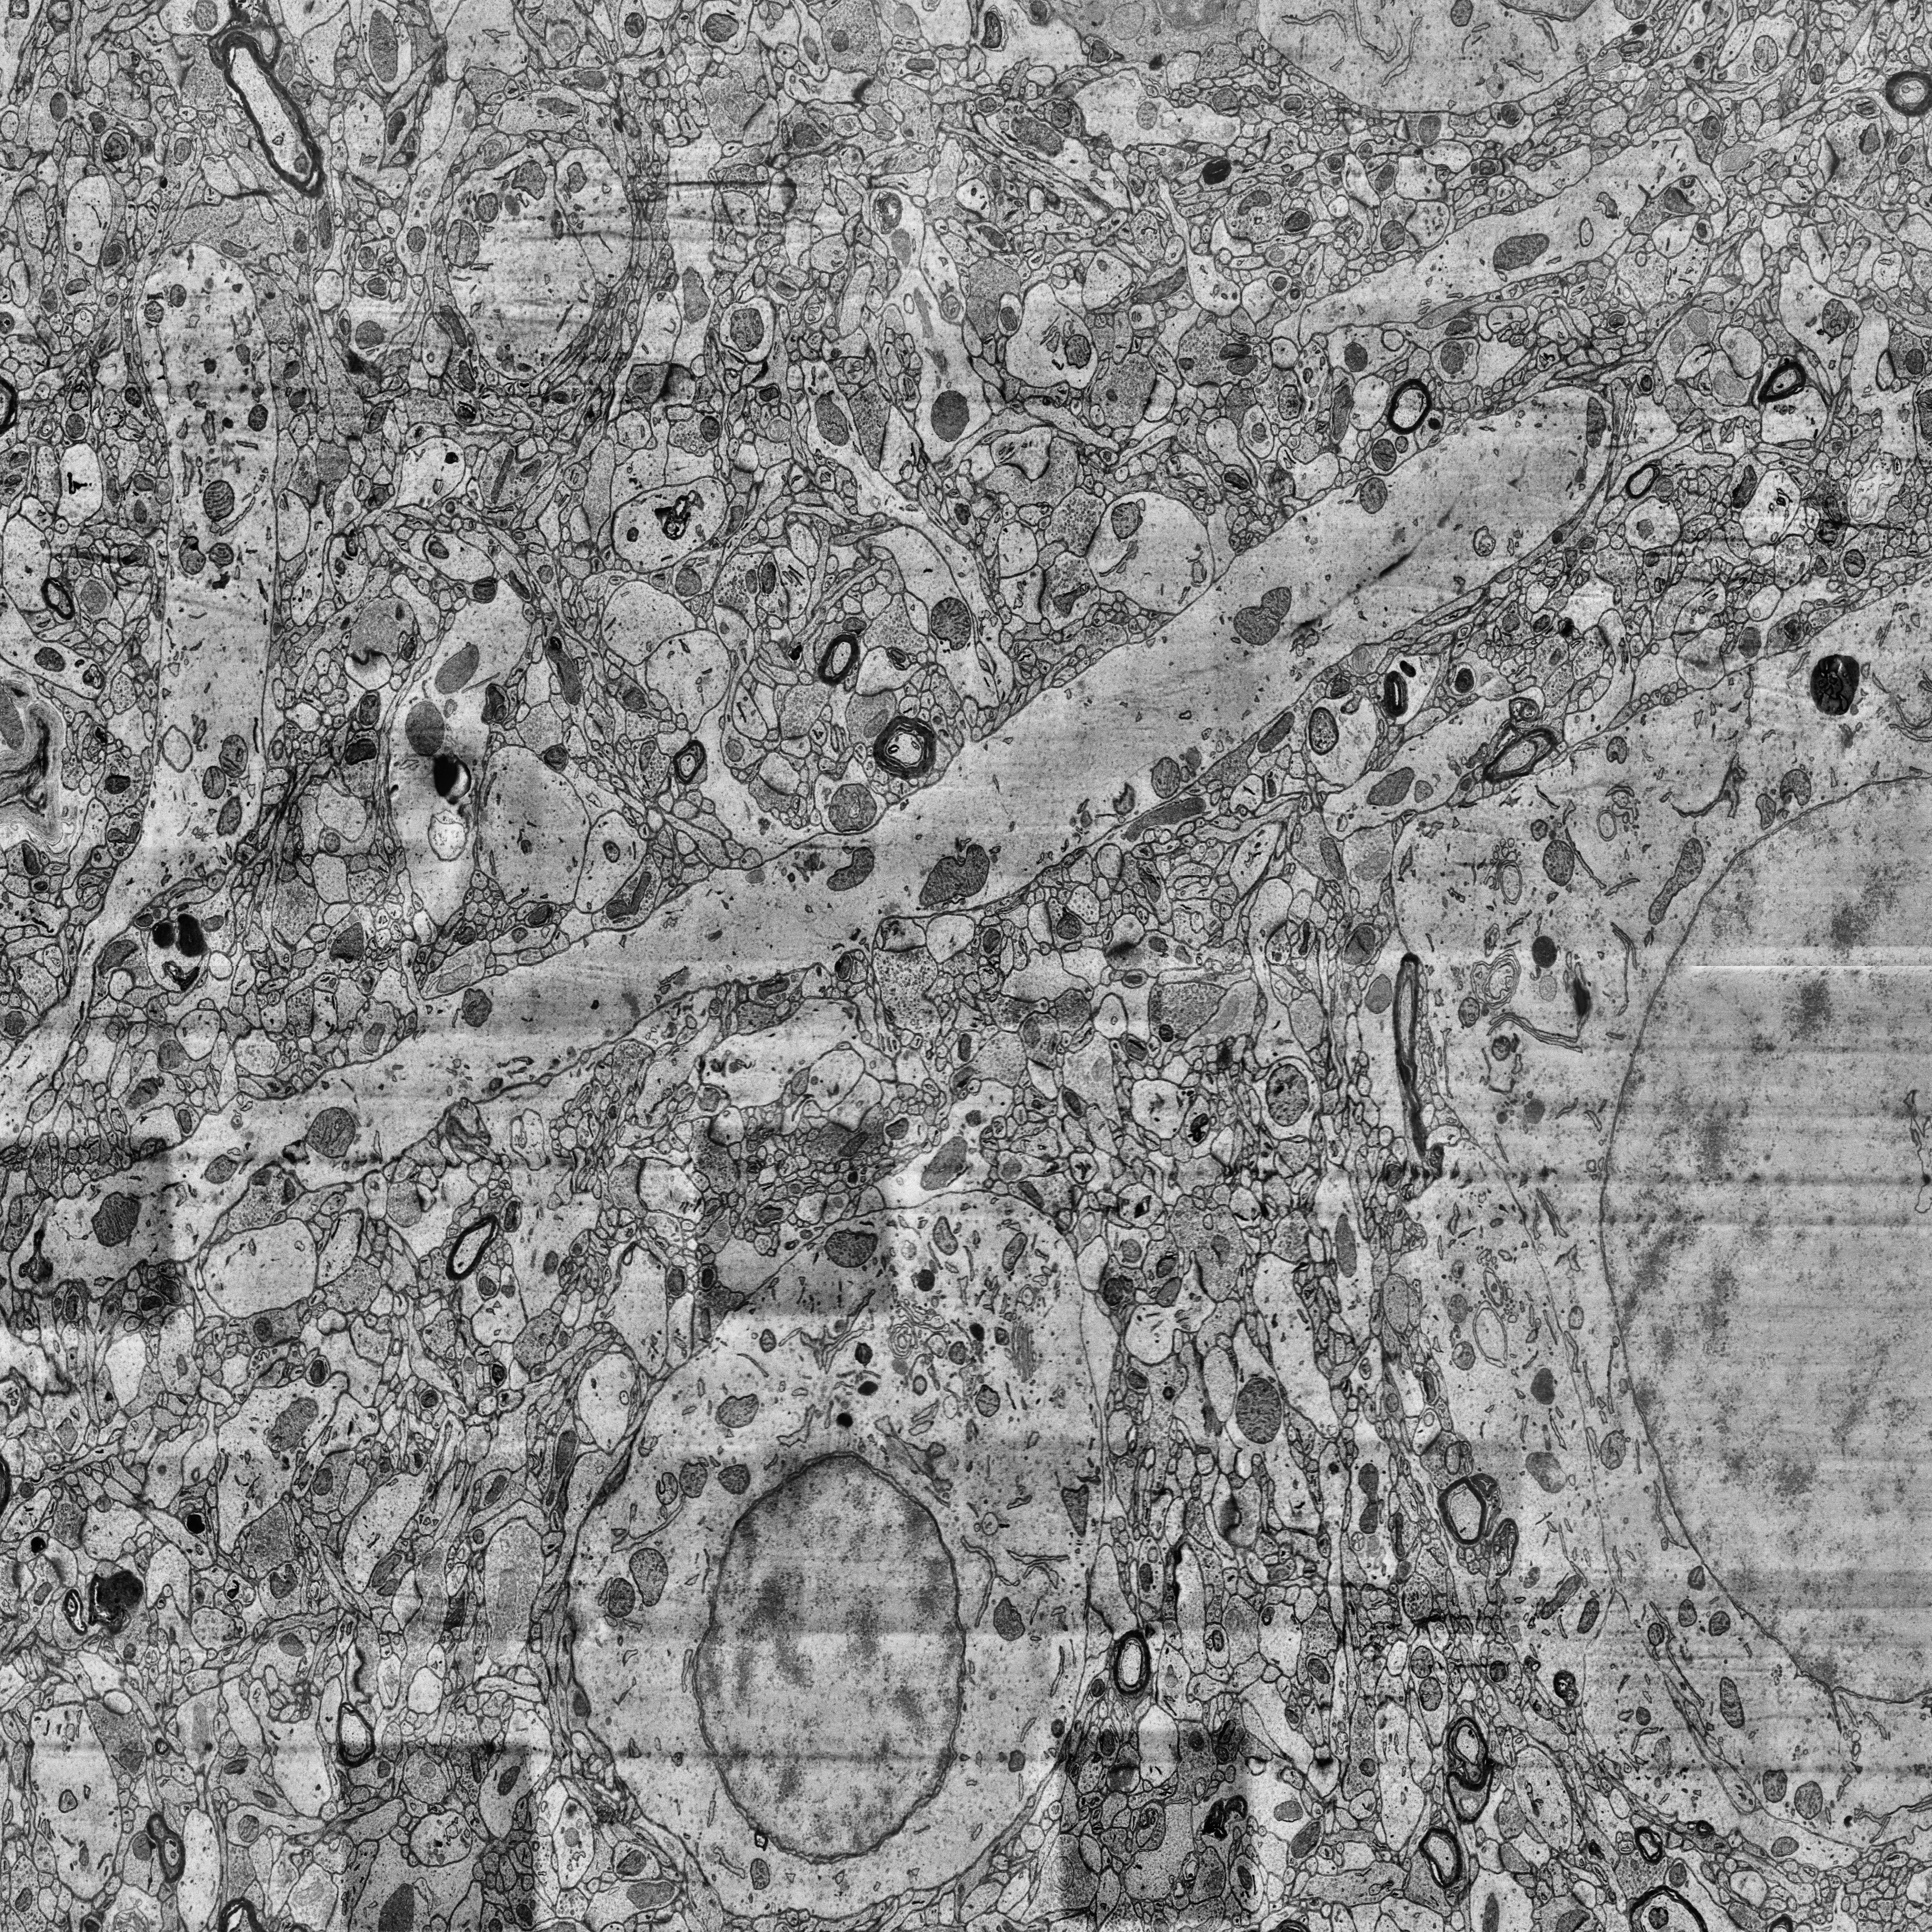
Electron microscopy slice of human cortex tissue
Slice depth (z): 352
Mitochondria instances in slice: 458